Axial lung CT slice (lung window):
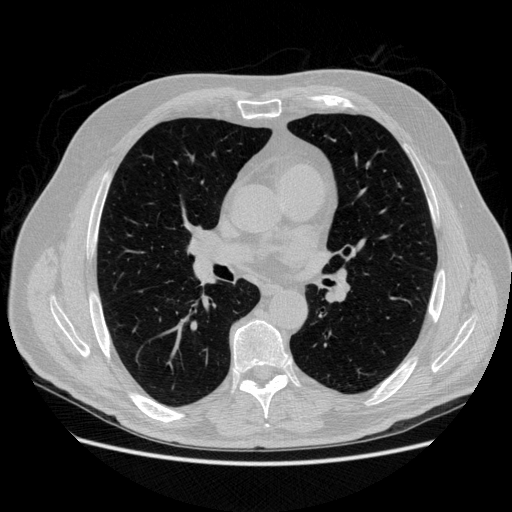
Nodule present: no